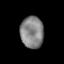
Tissue: prostate
Cell type: T cells
Senescence score: 0.2875
Nuclear area (px): 720
Mean DAPI intensity: 132.103